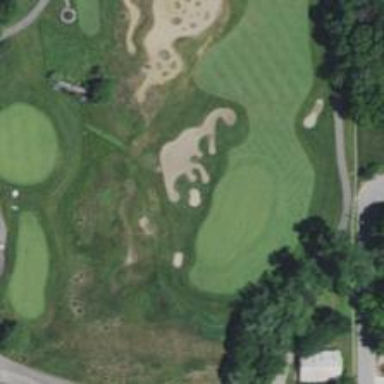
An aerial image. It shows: Golf fairway surrounded by grass.